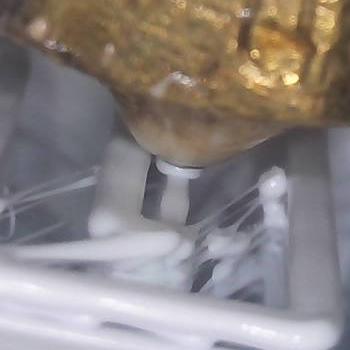
Flow rate: 238%